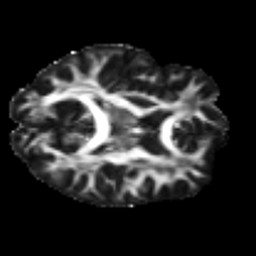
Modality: FA
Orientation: axial
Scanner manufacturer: siemens
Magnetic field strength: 3 T
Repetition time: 3.6 s
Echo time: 0.092 s